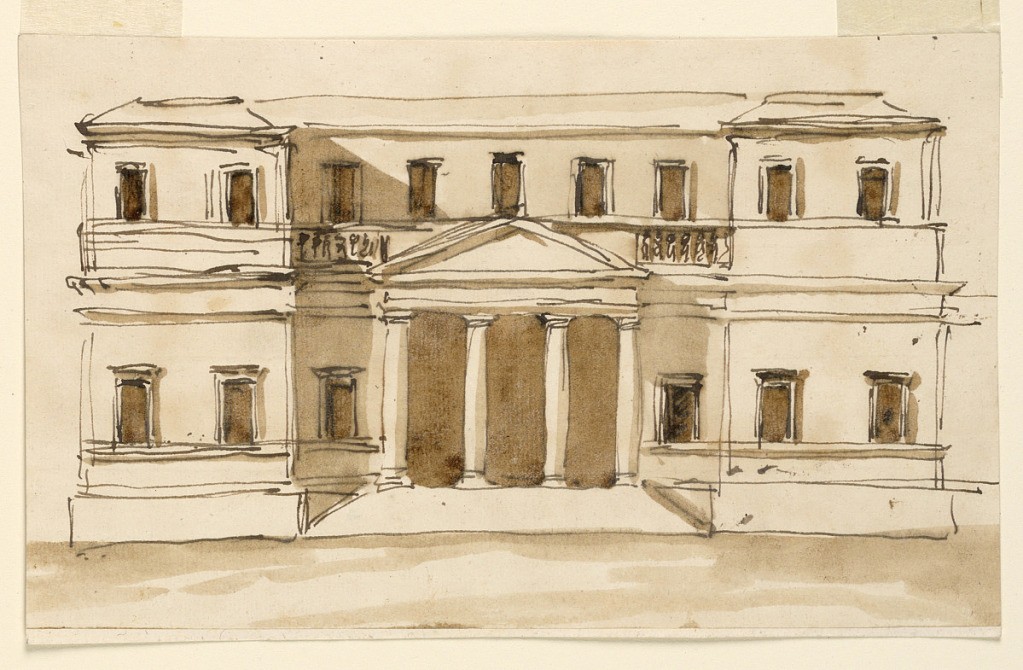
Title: Elevation of a villa
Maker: Giuseppe Barberi, Italian, 1746–1809
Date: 1792–1794
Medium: Pen and brown ink, brush and brown wash on off-white laid paper, lined
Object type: Drawing
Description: Two stories. Receding central section with a portico of four Doric columns and a triangular pediment. Steps lead up to it. Possibly for the Villa Poniatowsky.